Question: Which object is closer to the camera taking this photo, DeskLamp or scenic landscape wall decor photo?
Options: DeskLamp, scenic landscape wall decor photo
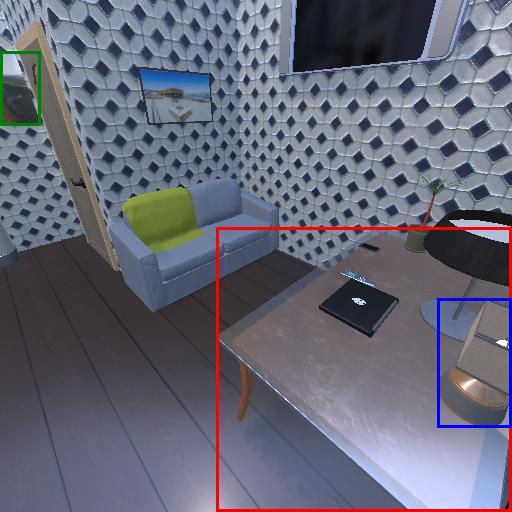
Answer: DeskLamp